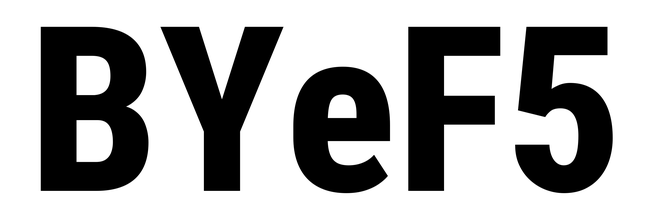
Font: Roboto_Condensed_ExtraBold